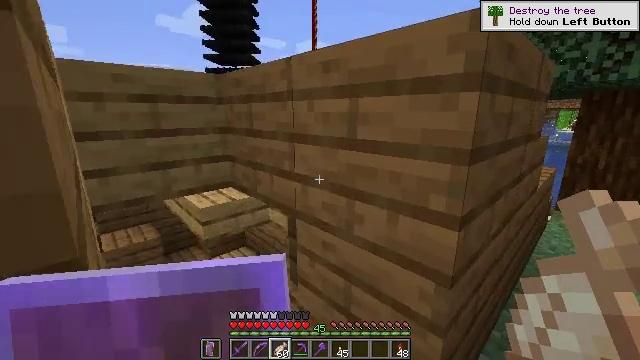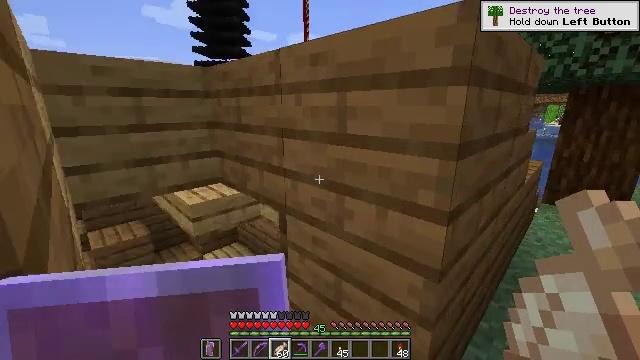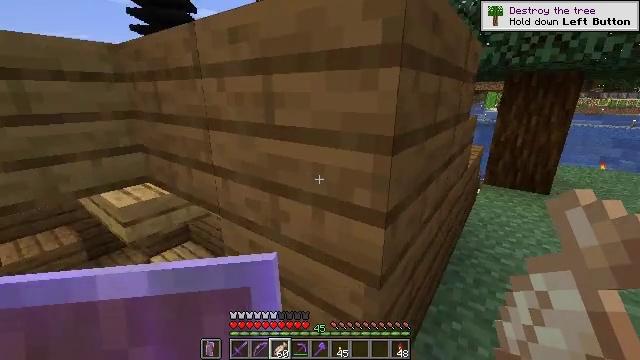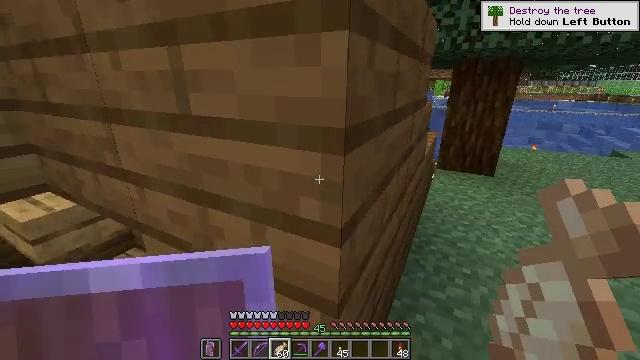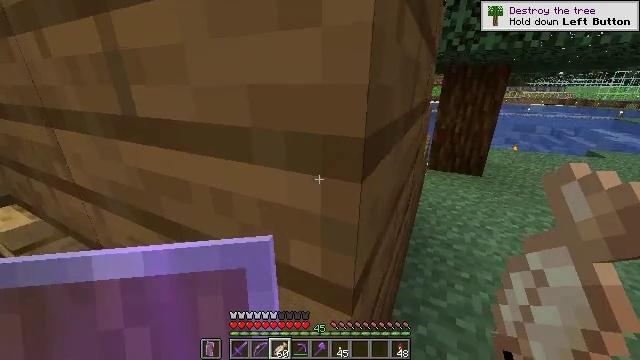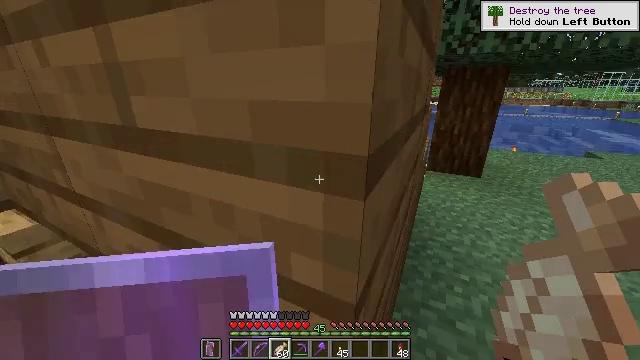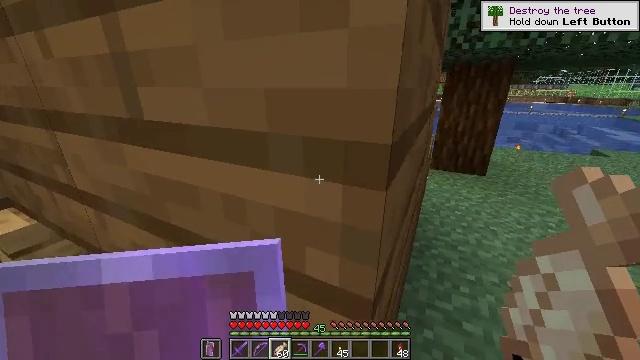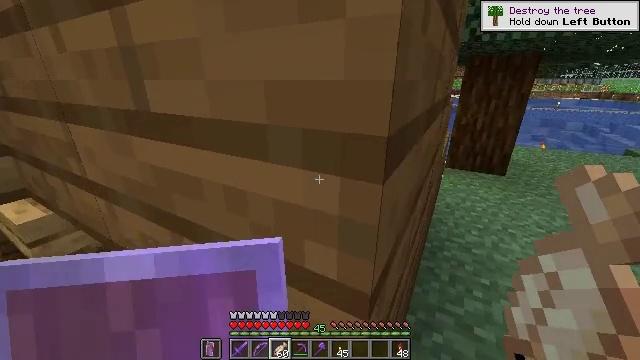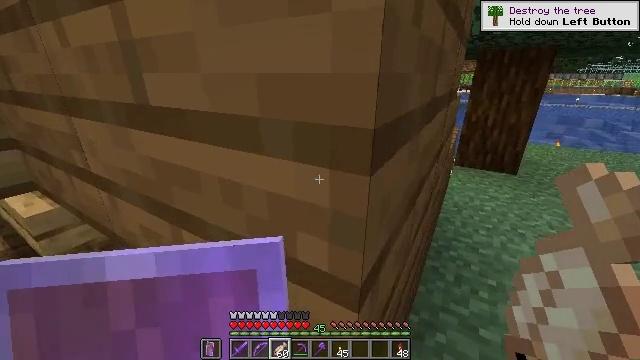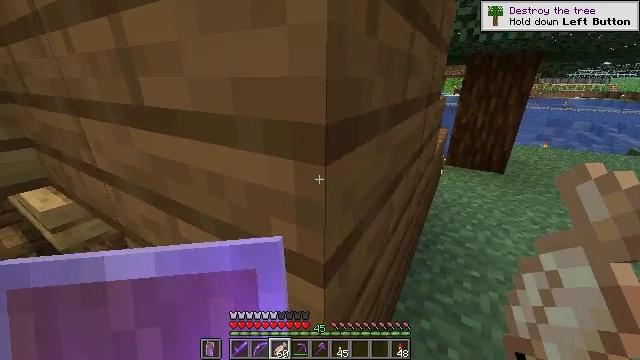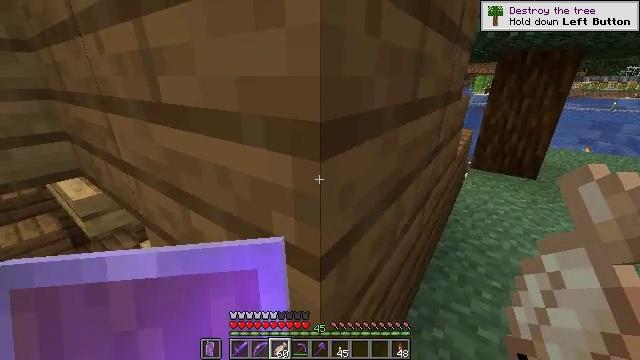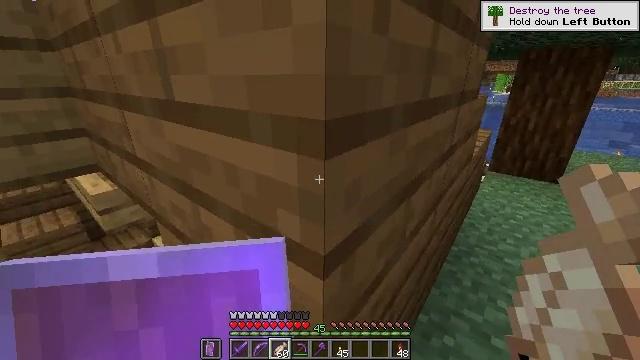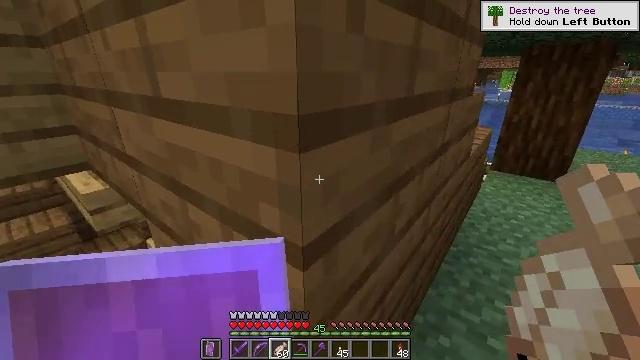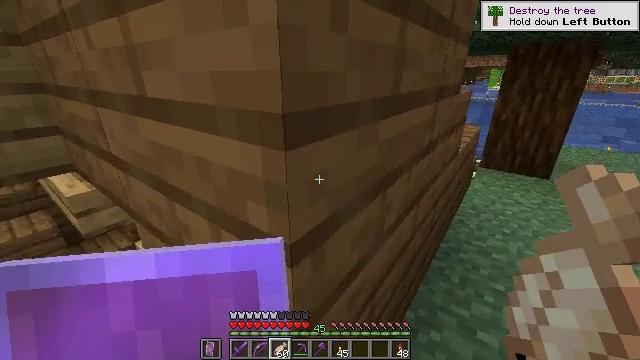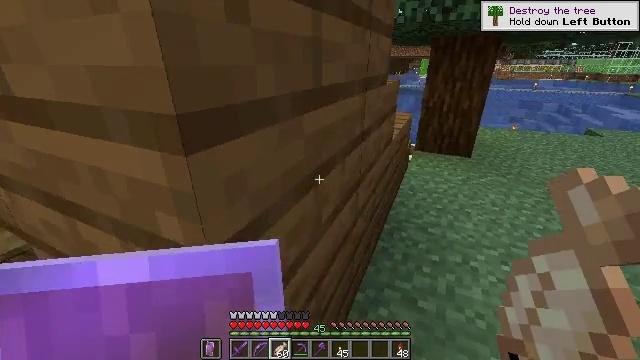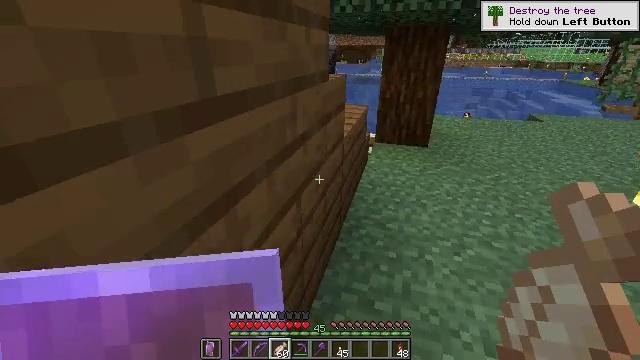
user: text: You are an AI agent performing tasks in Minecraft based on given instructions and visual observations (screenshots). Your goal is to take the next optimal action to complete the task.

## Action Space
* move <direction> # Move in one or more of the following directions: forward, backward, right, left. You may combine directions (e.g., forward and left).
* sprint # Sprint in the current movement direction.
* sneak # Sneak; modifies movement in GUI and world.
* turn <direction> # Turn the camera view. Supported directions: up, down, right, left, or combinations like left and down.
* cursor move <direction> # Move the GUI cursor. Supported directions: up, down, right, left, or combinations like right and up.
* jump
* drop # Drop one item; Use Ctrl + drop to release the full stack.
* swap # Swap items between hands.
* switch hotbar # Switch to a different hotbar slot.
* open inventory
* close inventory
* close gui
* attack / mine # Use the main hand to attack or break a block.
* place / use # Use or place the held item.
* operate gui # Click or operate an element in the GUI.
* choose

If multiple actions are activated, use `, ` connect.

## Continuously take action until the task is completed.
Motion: motion action
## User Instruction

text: Harvest the cactus plant.
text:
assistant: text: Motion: move forward, sprint, turn right and down
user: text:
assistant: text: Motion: move forward, sprint, turn right and down
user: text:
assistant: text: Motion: move forward, sprint, turn right and down
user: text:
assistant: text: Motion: move forward, sprint, turn right
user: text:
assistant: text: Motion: move forward and move right, sprint
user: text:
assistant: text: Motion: move forward and move right, sprint
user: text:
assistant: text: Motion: move forward and move right, sprint, turn left
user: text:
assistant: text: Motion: move forward and move right, sprint, turn left
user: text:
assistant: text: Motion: move forward and move right, sprint
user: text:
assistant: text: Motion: move forward and move right, sprint, turn left
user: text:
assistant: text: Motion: move forward and move right, sprint, turn left
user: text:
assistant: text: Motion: move forward and move right, sprint
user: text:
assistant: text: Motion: move forward and move right, sprint, turn right
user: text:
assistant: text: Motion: move forward and move right, sprint, turn right and down
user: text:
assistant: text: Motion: move forward and move right, sprint, turn right and down
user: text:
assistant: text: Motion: move forward and move right, sprint
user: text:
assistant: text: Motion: move forward and move right, sprint
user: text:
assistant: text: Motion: move forward and move right, sprint
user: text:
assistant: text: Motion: move forward and move right, sprint, turn left and up
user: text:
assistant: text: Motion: move forward and move right, sprint, turn left
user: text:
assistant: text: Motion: move forward and move right, sprint, turn left
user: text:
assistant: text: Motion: move forward, sprint, turn left
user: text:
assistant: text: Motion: move forward, sprint, turn left
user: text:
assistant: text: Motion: move forward, sprint, turn left
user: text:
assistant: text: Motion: move forward, sprint
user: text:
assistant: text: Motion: move forward, sprint
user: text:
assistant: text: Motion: move forward, sprint, turn left, jump
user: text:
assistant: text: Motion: move forward, sprint, turn left, jump
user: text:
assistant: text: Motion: move forward, sprint, turn left, jump
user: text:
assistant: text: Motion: move forward, sprint, turn left, jump